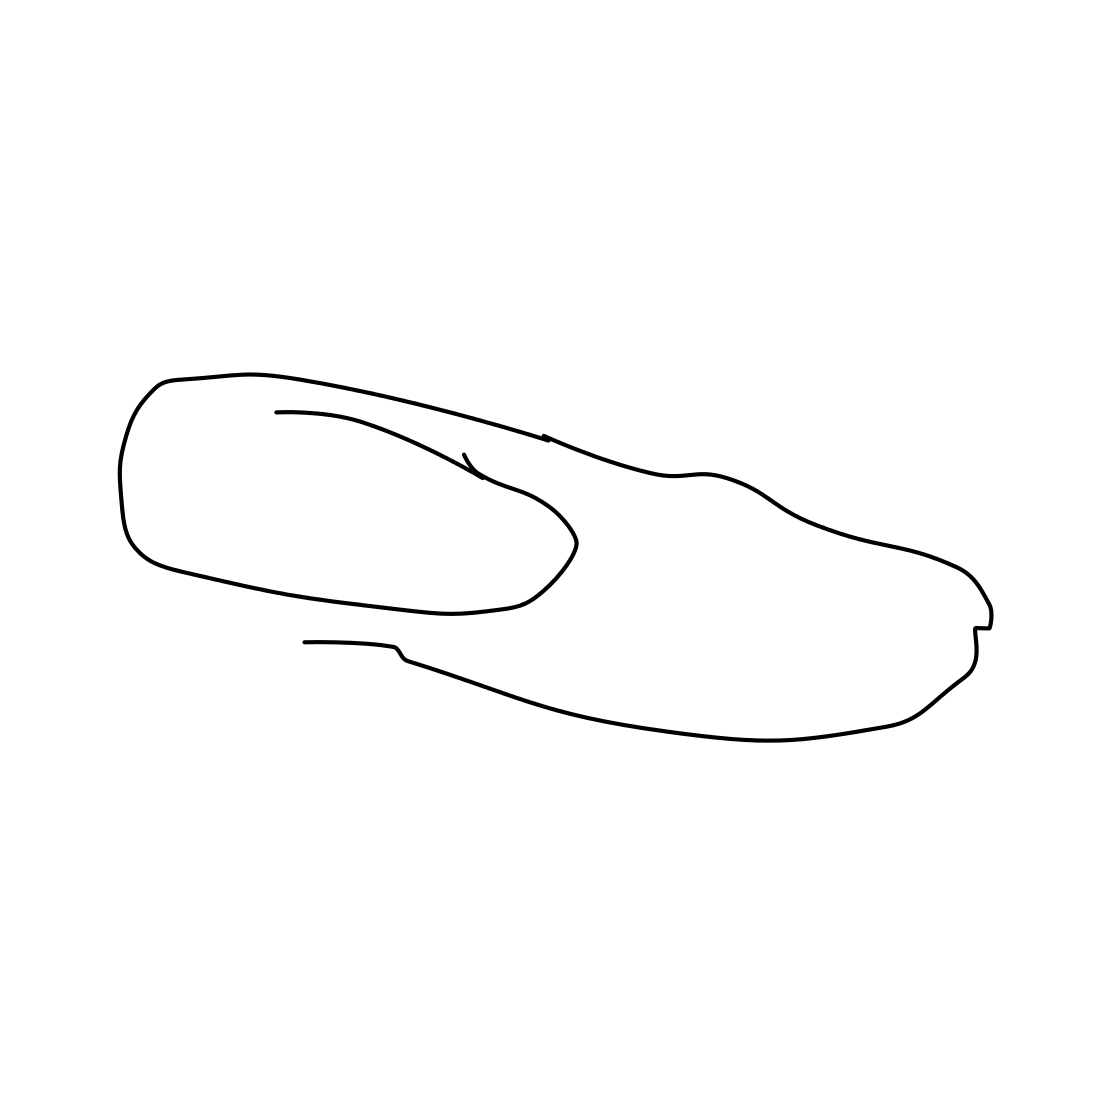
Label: paper clip